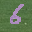
Label: 6